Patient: sex F, age 35
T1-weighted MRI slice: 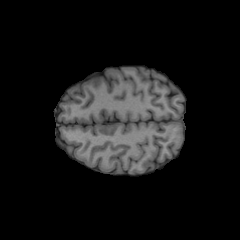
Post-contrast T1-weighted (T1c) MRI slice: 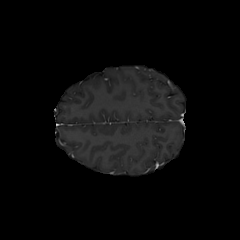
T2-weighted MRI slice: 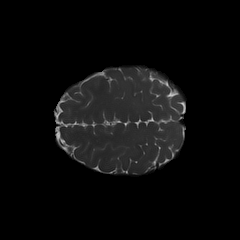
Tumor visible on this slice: no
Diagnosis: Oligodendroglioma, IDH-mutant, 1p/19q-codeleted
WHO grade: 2